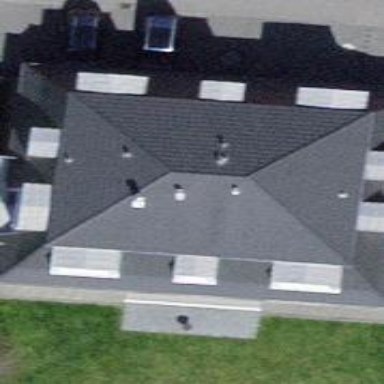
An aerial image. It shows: Detached building.